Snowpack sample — Loveland Pass, Silver Plume, Colorado, USA (12/14/25, 10:50 AM MST)
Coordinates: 39.664, -105.882
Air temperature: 36 °F
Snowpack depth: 67 cm
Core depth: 10 cm
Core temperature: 50 °F
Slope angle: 6°, slope face: 326°
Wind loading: low
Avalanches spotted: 0
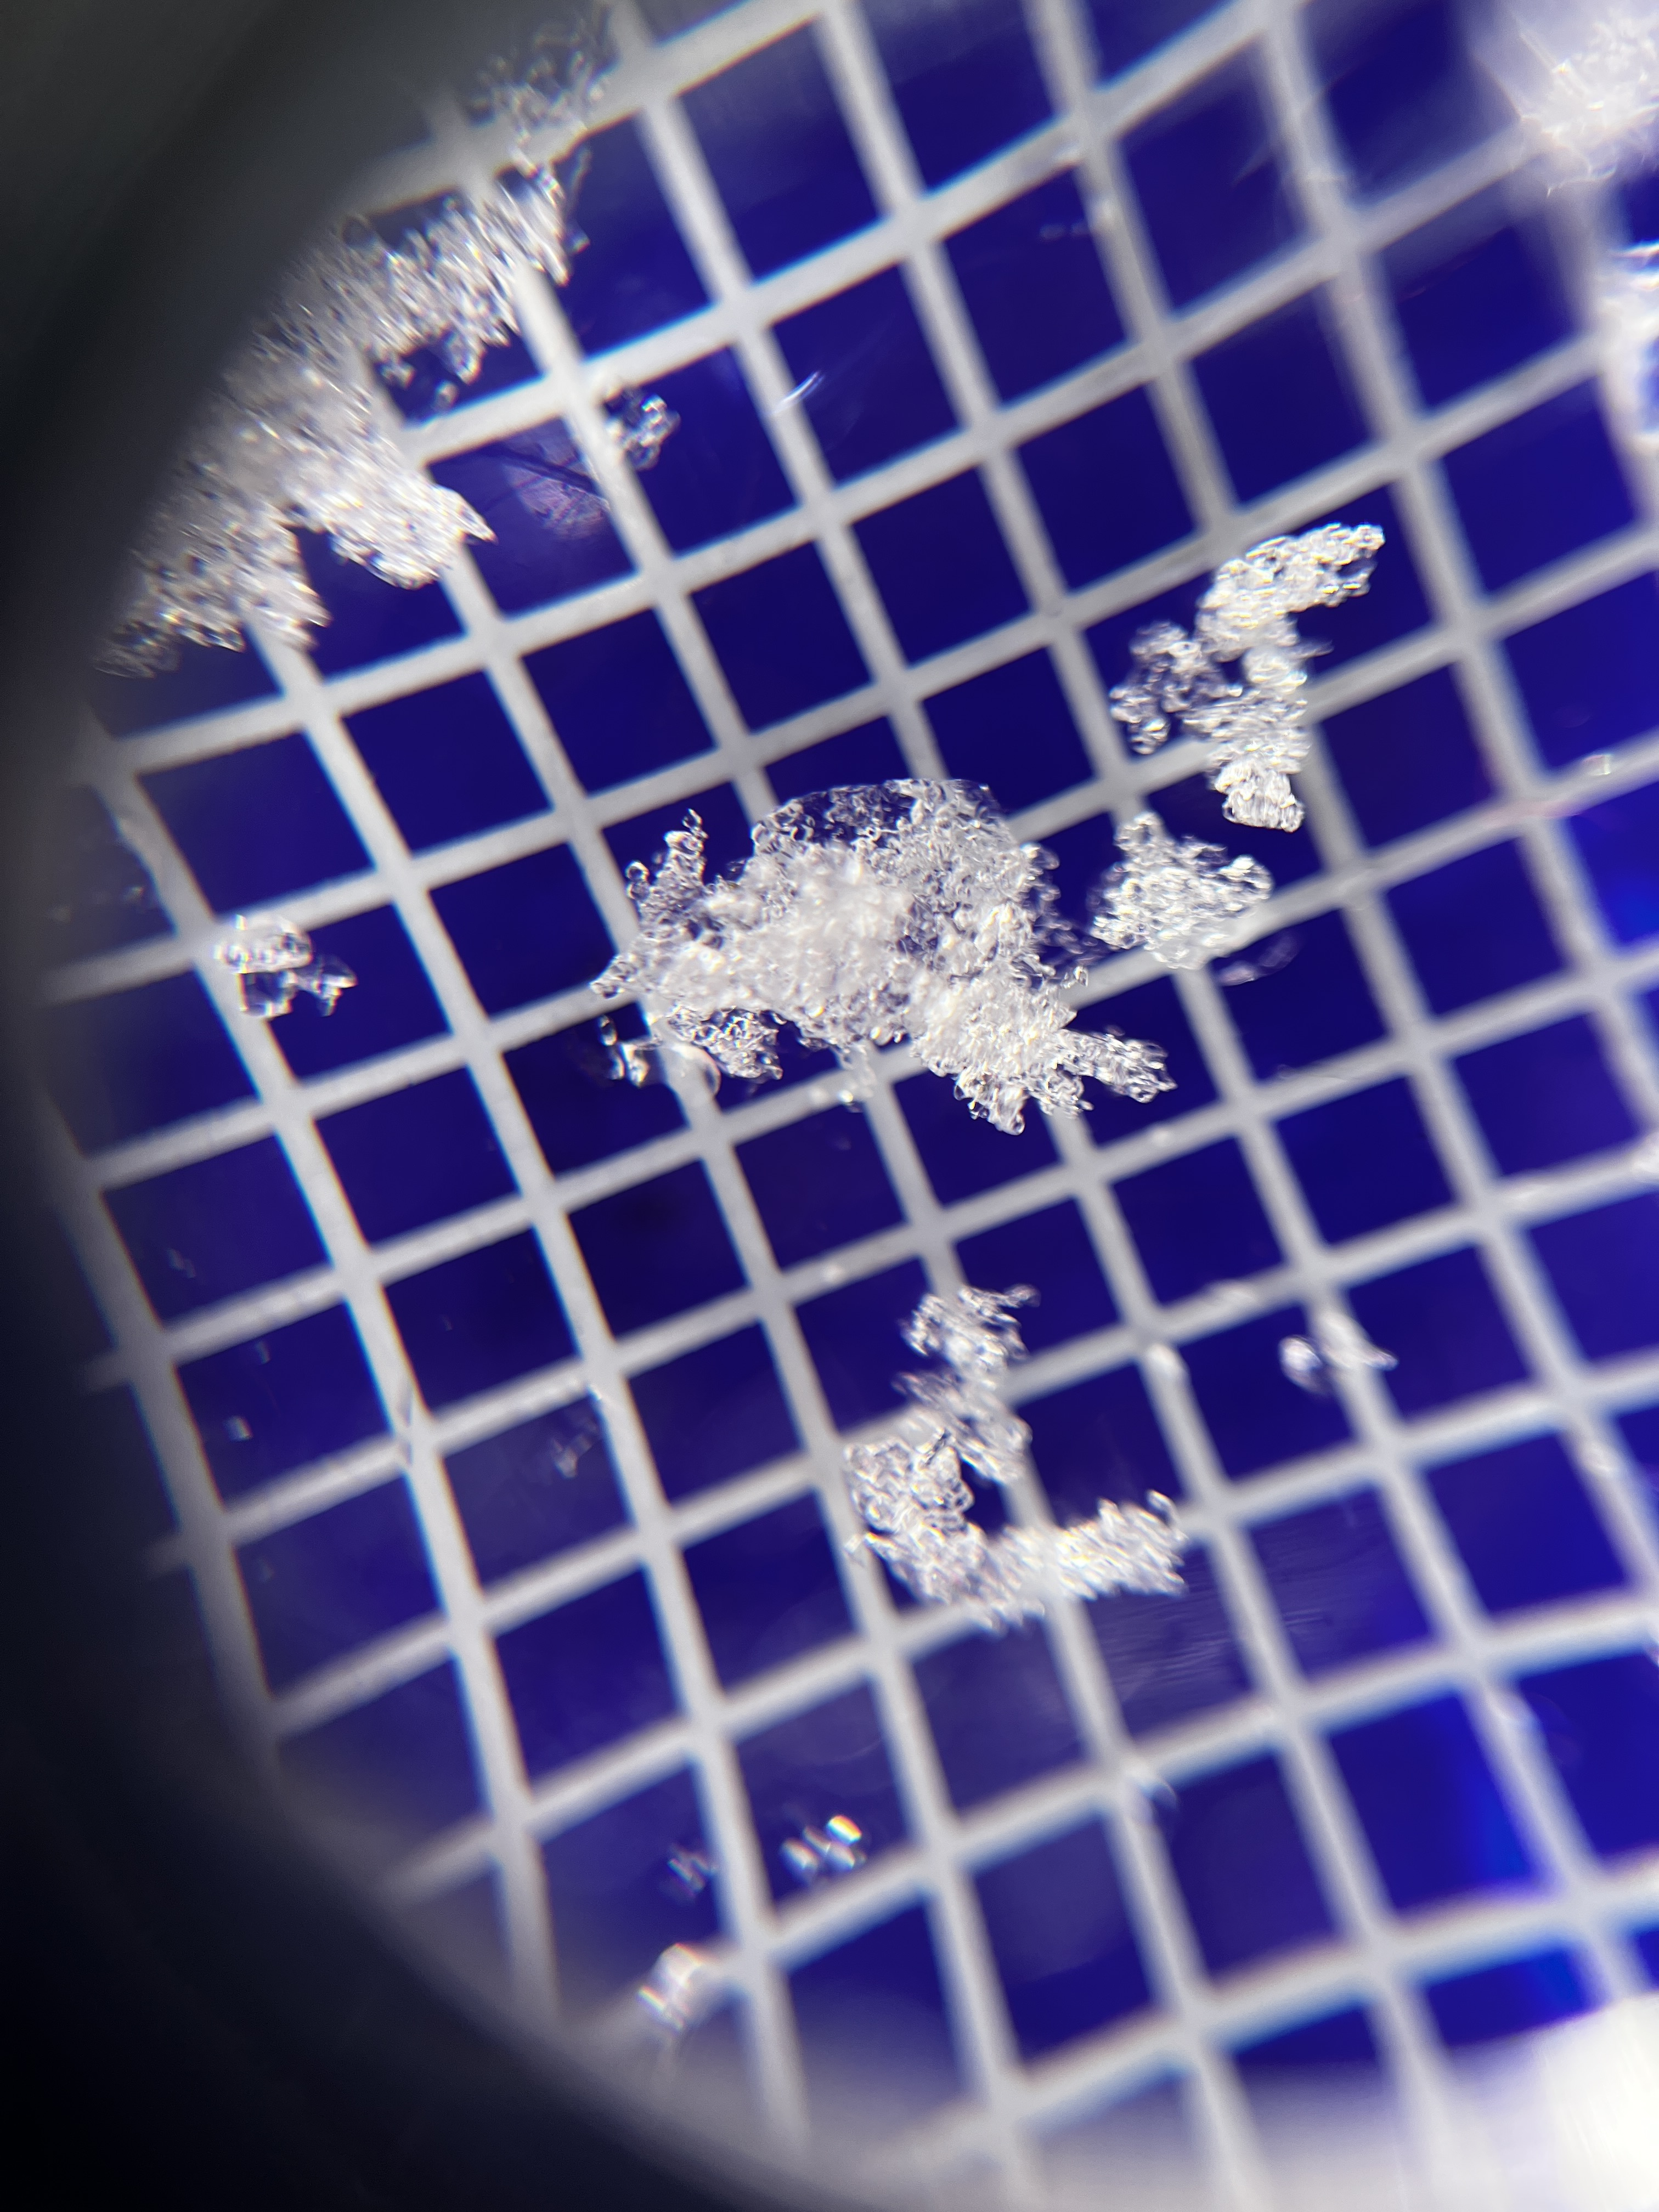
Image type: magnified_profile
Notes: No avalanches spotted, very late start to the season with minimal snowpack